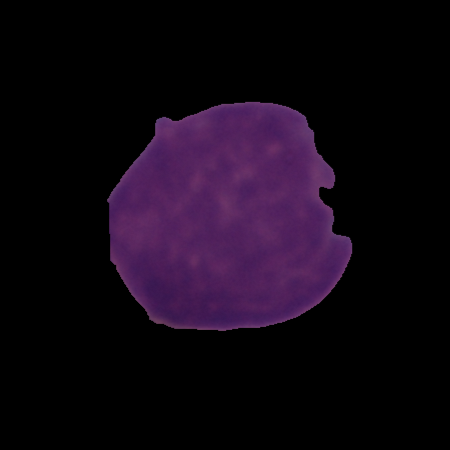
Label: cancer